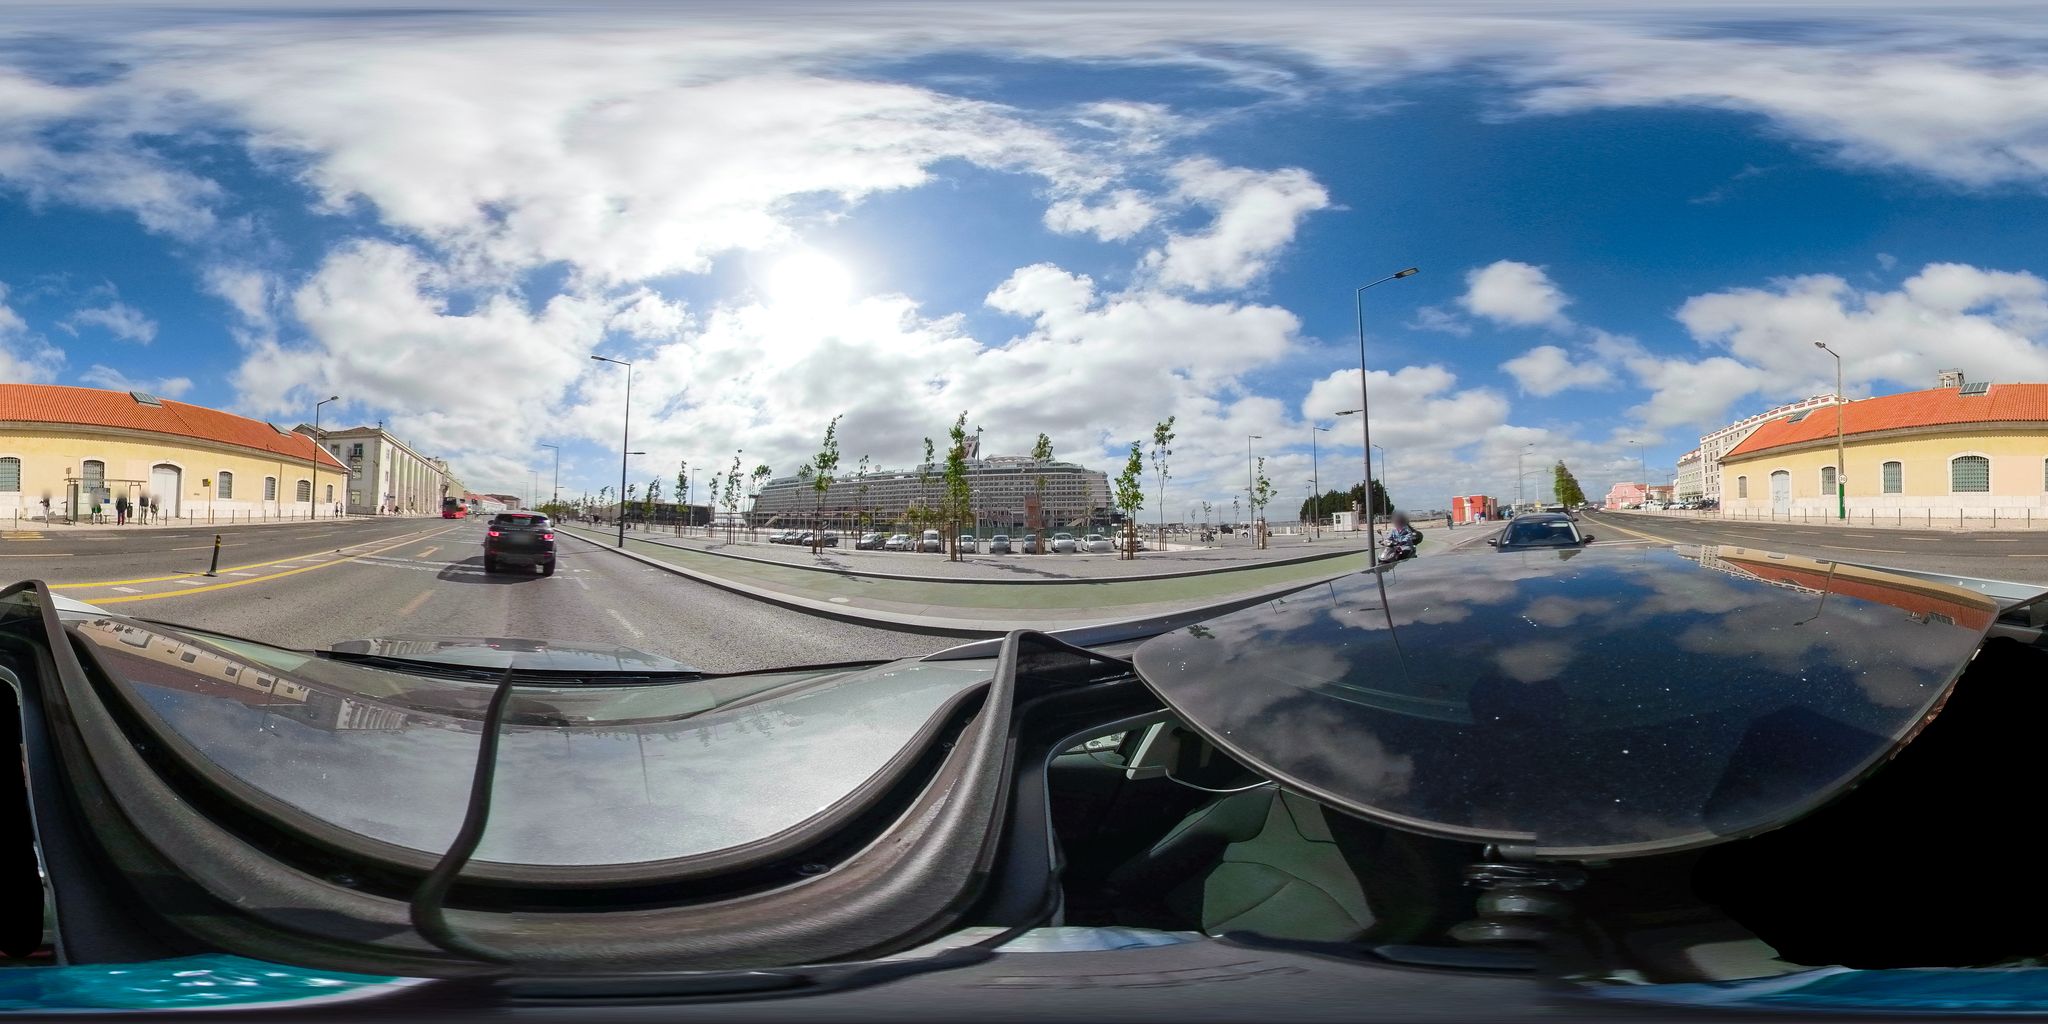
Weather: clear
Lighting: day
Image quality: good
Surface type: cycling surface
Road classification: primary
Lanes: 4
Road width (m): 2.6
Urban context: urban centre
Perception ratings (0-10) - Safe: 4.61, Lively: 4.27, Beautiful: 3.6, Boring: 5.42, Depressing: 2.25, Wealthy: 5.3